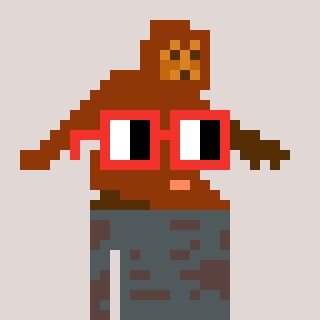
a pixel art character with square red glasses, a bigfoot-shaped head and a darkbrown-colored body on a warm background